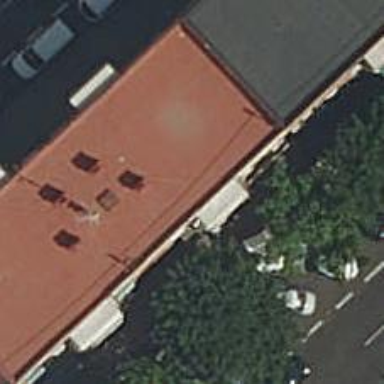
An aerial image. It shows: Bar.